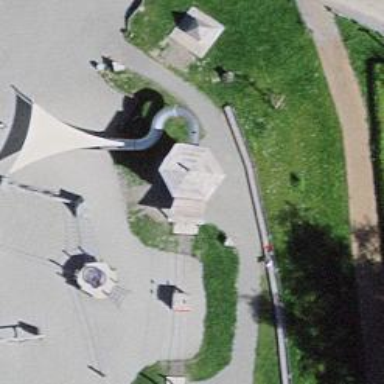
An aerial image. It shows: Playground featuring slide.